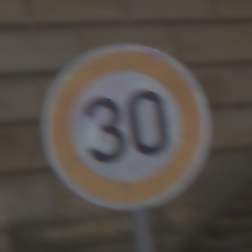
Verkehrszeichen: Geschwindigkeit30
Umgebung: Outdoor, Urban
Tageszeit: Midday
Wetter: Overcast
Licht: Natural
Jahreszeit: NotSpecified
Kontrast: LowContrast